Question: Count the number of objects in the diagram.
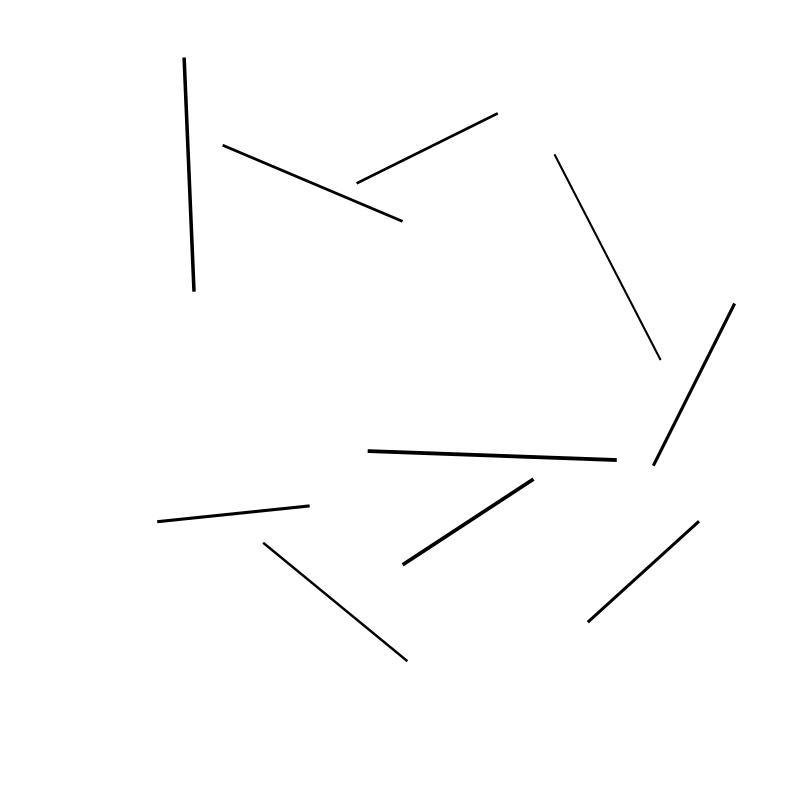
Answer: 10